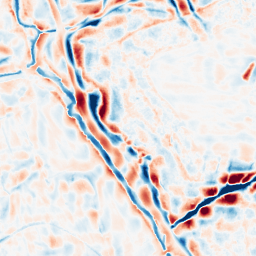
Category: wavelet
Decomposition family: wavelet_biorthogonal
Decomposition parameters: wavelet: bior4.4
level: 4
Upsampling method: linear_exact
Upsampling parameters: scale: 2
Upsampling scale: 2